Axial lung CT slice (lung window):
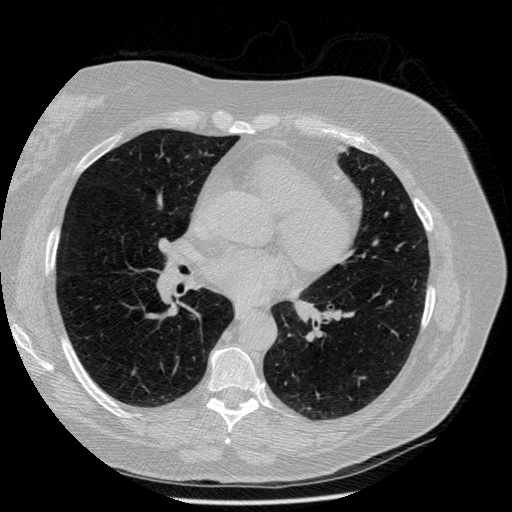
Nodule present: no